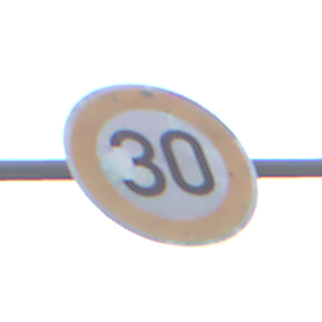
Verkehrszeichen: Geschwindigkeit30
Umgebung: Outdoor, RoadRail
Tageszeit: MorningAfternoon
Wetter: Overcast
Licht: Natural
Jahreszeit: NotSpecified
Kontrast: LowContrast